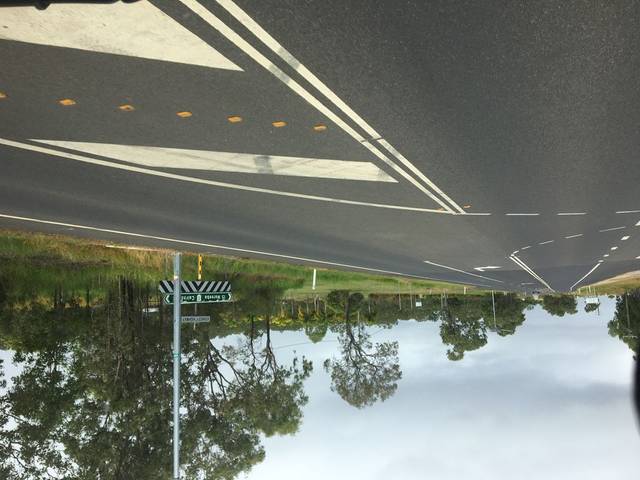
Region: Australia
Coordinates: -16.978, 145.532